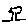
Label: tree